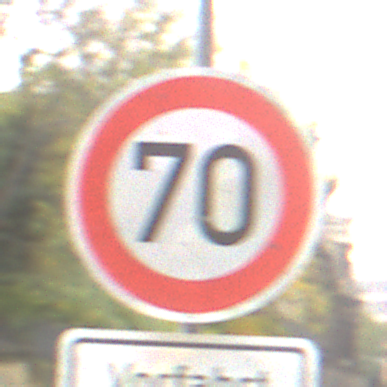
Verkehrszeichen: Geschwindigkeit70
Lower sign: HinweisGeaenderteVorfahrtVerkehrsfuehrungVerkehrsregelung1
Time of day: MorningAfternoon
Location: Outdoor (Nature)
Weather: Overcast
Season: Autumn
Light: Natural